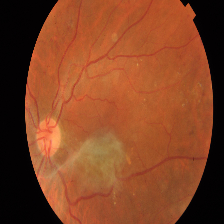
Diabetic retinopathy grade: Proliferative DR